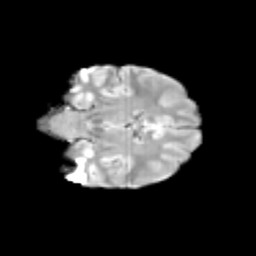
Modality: T2w
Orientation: coronal
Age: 12
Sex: female
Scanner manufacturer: siemens
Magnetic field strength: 3 T
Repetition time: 3.8 s
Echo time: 0.07 s